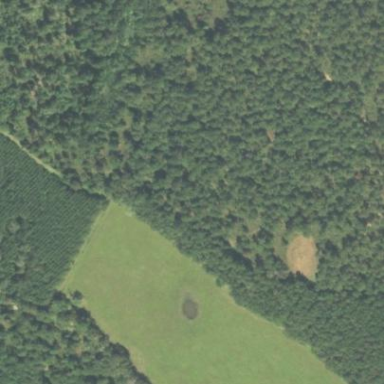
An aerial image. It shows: Woodland with needle-leaved trees.